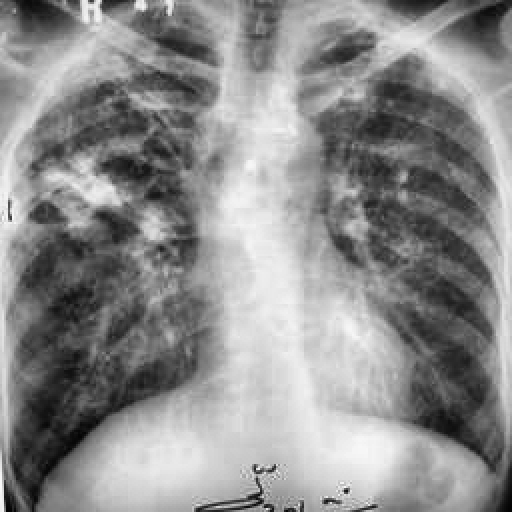
Finding: TUBERCULOSIS